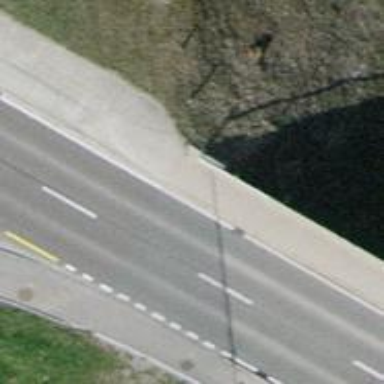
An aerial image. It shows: Unmarked crossing on the road.